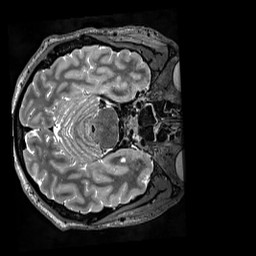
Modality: T2w
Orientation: axial
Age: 47
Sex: male
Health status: ill
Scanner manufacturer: siemens
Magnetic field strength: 3 T
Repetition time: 3.2 s
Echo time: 0.564 s